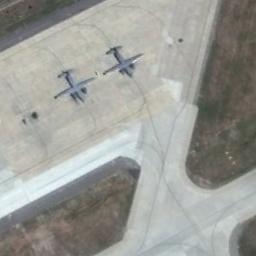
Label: airplane